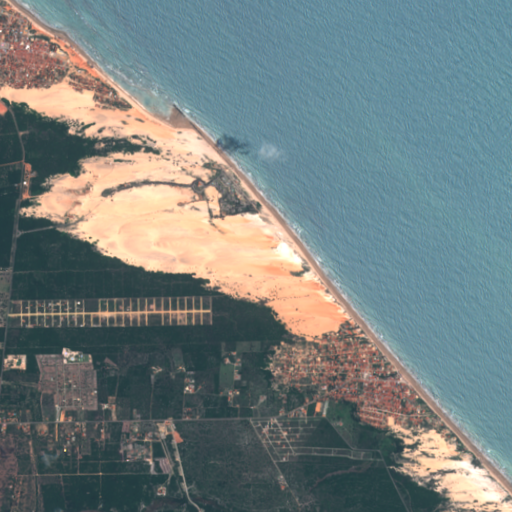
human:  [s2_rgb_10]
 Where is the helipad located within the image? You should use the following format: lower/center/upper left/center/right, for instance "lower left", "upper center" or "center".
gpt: The helipad is located in the lower left of the image.
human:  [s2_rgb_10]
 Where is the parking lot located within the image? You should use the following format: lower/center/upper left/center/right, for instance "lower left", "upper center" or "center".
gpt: The parking lot is located in the upper left of the image.
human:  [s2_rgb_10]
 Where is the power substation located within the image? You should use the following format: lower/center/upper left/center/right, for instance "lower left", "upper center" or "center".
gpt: The power substation is located in the lower left of the image.
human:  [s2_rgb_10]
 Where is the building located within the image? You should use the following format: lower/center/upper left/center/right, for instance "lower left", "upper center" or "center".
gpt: There is no building in the image.